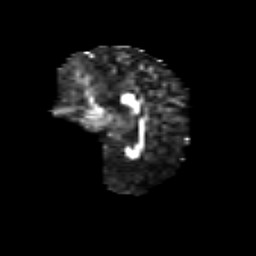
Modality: FA
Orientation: sagittal
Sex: female
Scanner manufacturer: siemens
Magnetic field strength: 3 T
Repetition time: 5 s
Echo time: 0.071 s